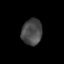
Tissue: skin
Cell type: Others
Senescence score: 0.792
Nuclear area (px): 522
Mean DAPI intensity: 72.079